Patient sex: F
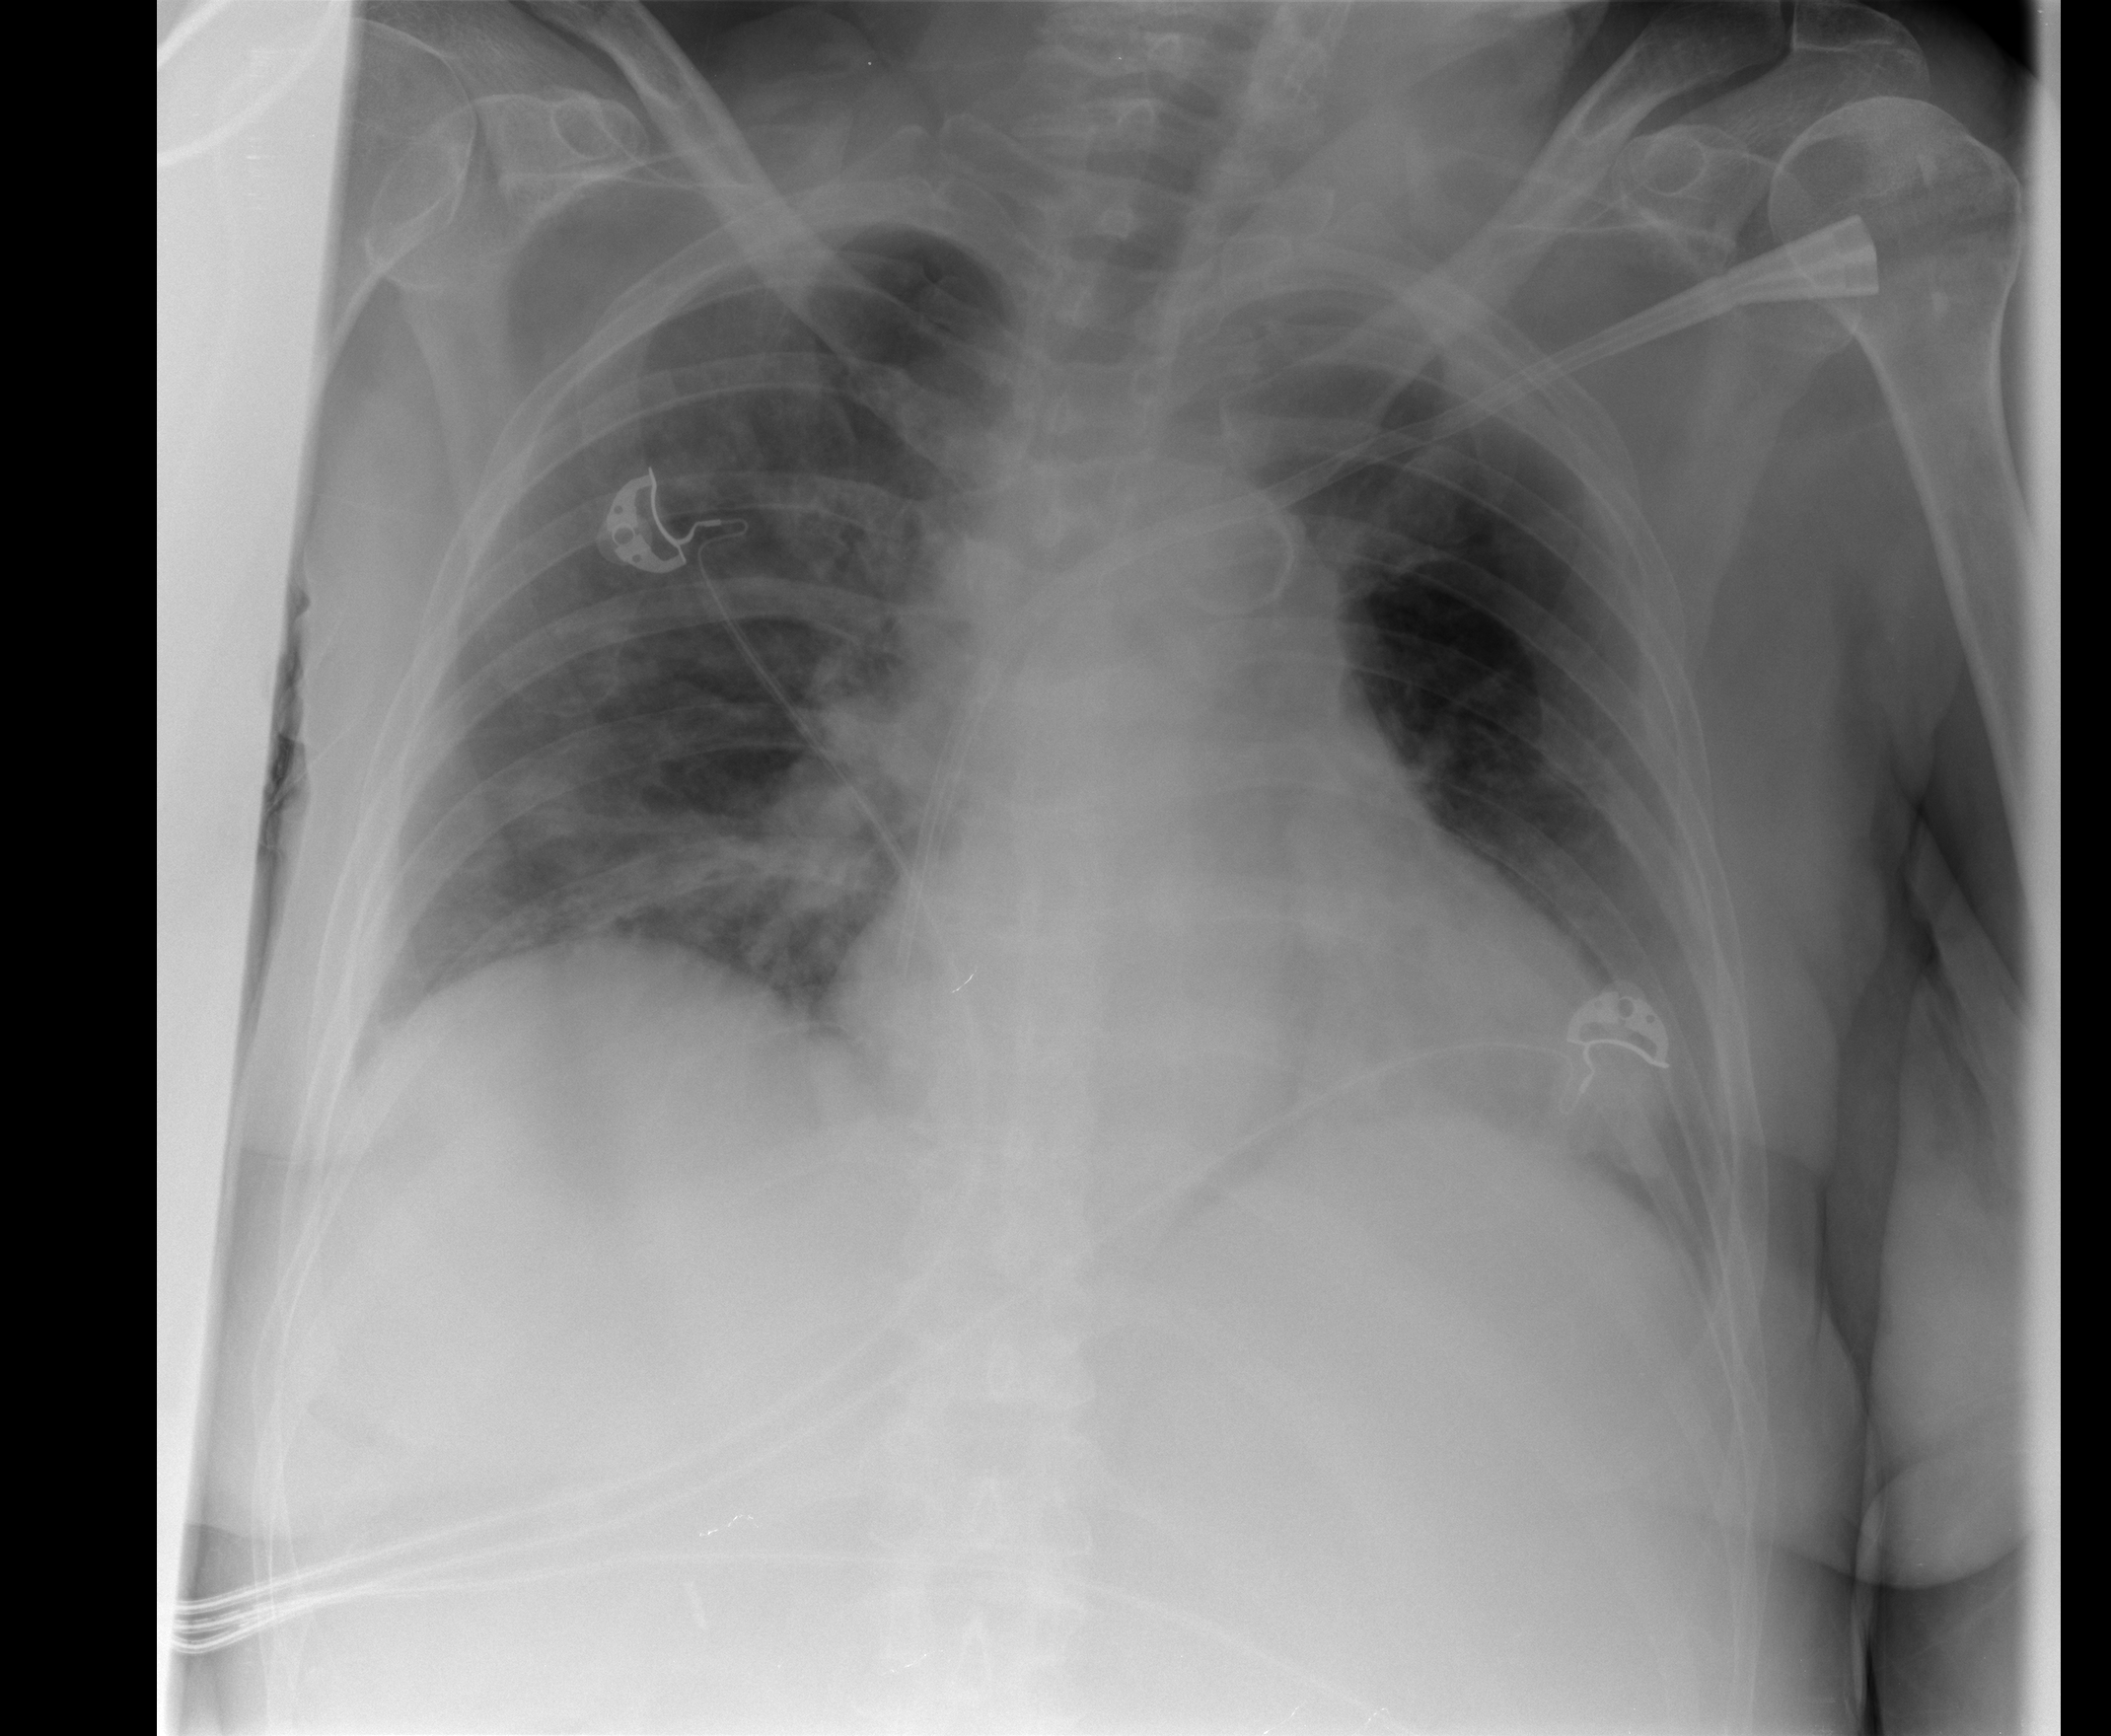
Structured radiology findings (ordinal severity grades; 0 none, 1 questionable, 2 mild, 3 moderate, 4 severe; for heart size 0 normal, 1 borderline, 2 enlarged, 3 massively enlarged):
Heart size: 2
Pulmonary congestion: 0
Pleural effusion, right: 0
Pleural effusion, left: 1
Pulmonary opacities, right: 2
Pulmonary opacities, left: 0
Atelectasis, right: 2
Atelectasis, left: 0